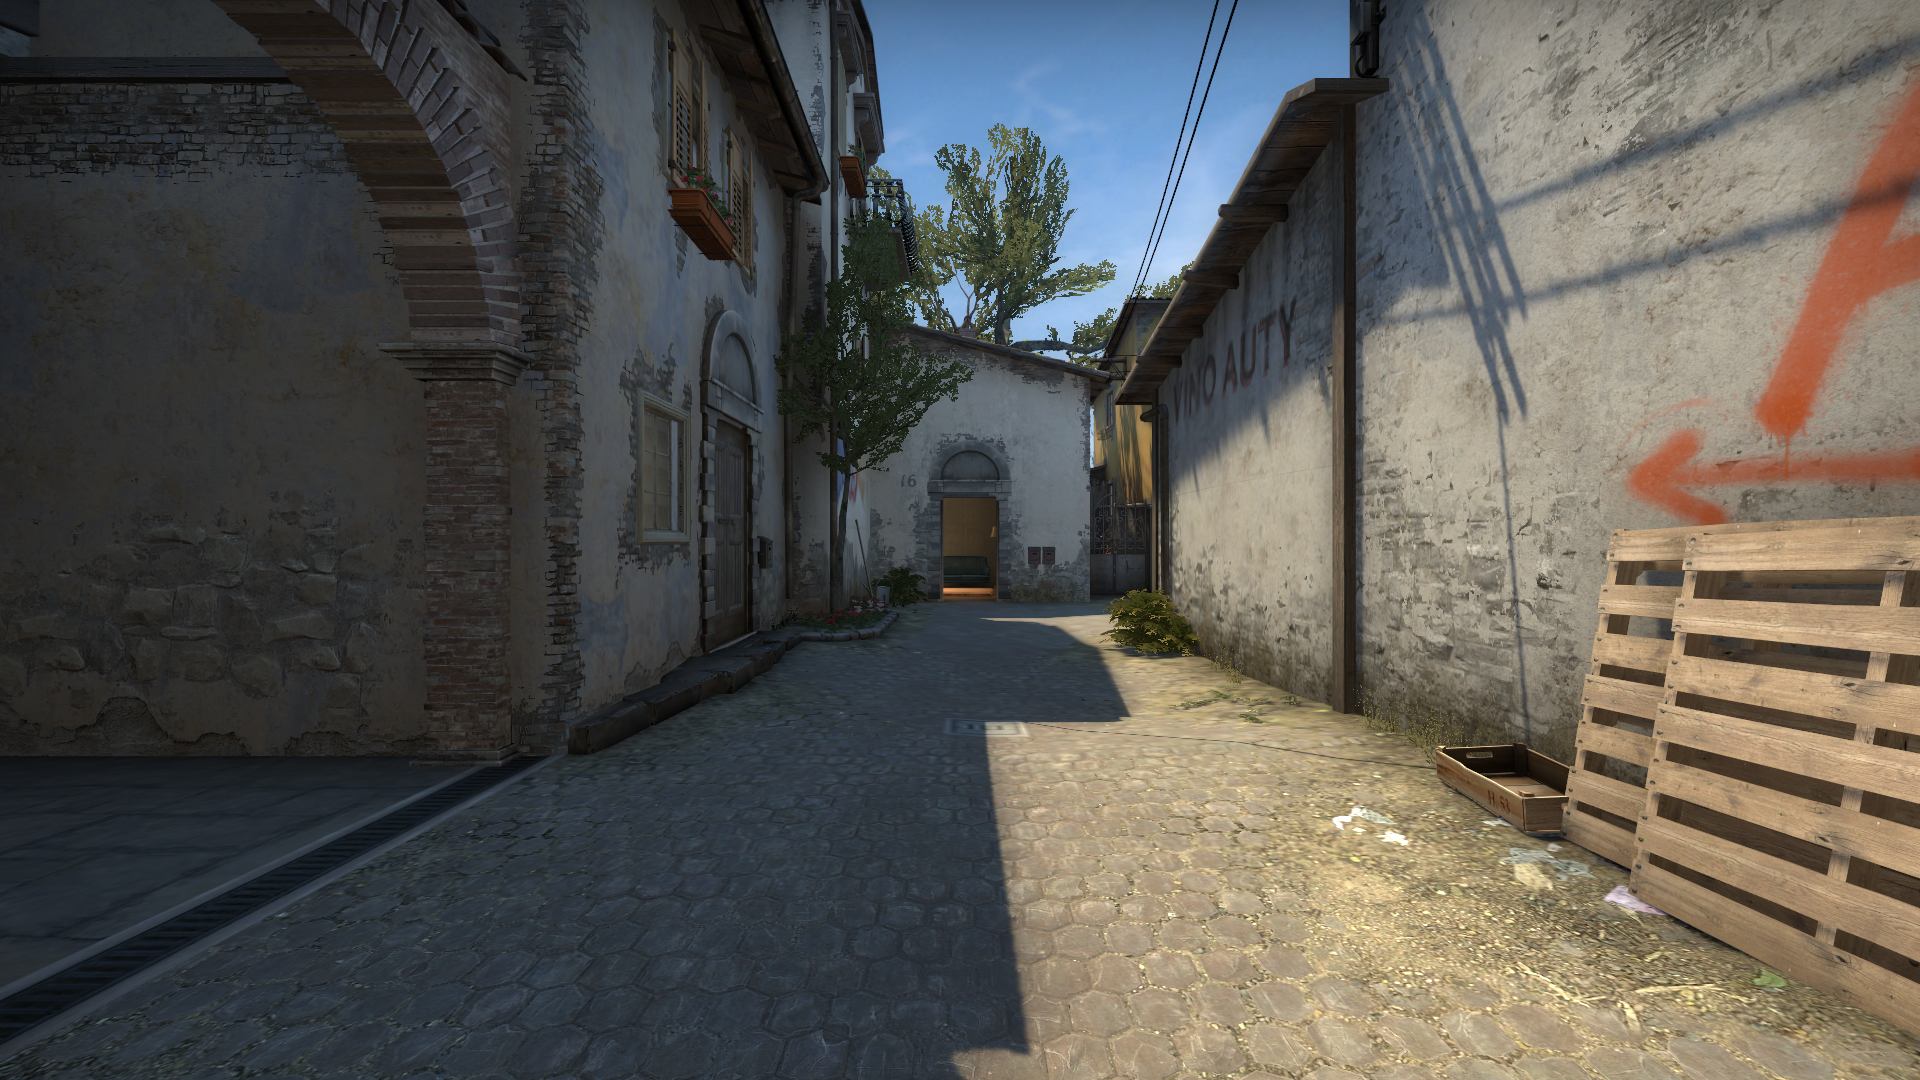
Map: de_inferno